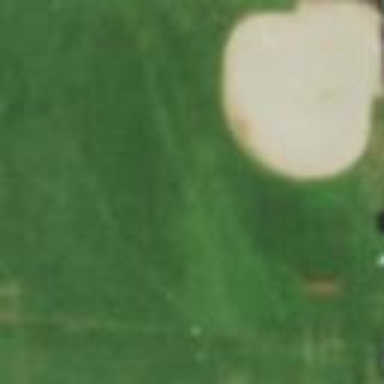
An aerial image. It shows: Baseball pitch for leisure land.